Question: I am trying to layout an actionbar spinner dropdown list. I have a textview and an imageview in each row. I want the textview to align to the far left of the dropdown (with the paddingLeft) and I want the imageview to align to the far right of the dropdown. The text in the textviews varies in length, so the icons end up being aligned to the immediate right of the textviews. This layout provides a two line item on the actionbar with the spinner title and selected item name.
Here is my current layout:
'''
<LinearLayout xmlns:android="http://schemas.android.com/apk/res/android"
android:layout_width="wrap_content"
android:layout_height="match_parent"
android:orientation="vertical" >
<TextView
android:id="@+id/spinner_name"
android:layout_width="match_parent"
android:layout_height="wrap_content"
android:textSize="14sp" />
<LinearLayout
android:id="@+id/item_row"
android:layout_width="match_parent"
android:layout_height="match_parent"
android:layout_marginTop="-5dp"
android:orientation="horizontal" >
<TextView
android:id="@+id/item_name"
android:layout_width="wrap_content"
android:layout_height="wrap_content"
android:paddingLeft="5dp"
android:layout_weight="1"
android:gravity="left"
android:textSize="18sp" />
<ImageView
android:id="@+id/icon"
android:layout_width="wrap_content"
android:layout_height="wrap_content"
android:layout_weight="1"
android:gravity="right"
android:contentDescription="icon" />
</LinearLayout>
</LinearLayout>
'''
I've tried a relative layout like below, with similar results (see screen shot). The bluetooth icon is a stand in for the yet to be created icon (same size):
'''
<LinearLayout xmlns:android="http://schemas.android.com/apk/res/android"
android:layout_width="wrap_content"
android:layout_height="match_parent"
android:orientation="vertical" >
<TextView
android:id="@+id/spinner_name"
android:layout_width="match_parent"
android:layout_height="wrap_content"
android:textSize="14sp" />
<RelativeLayout
android:id="@+id/item_row"
android:layout_width="wrap_content"
android:layout_height="match_parent" >
<TextView
android:id="@+id/item_name"
android:layout_width="wrap_content"
android:layout_height="wrap_content"
android:layout_alignParentLeft="true"
android:textSize="18sp" />
<ImageView
android:id="@+id/icon"
android:layout_width="wrap_content"
android:layout_height="wrap_content"
android:layout_alignParentRight="true"
android:layout_toRightOf="@+id/item_name"
android:contentDescription="icon" />
</RelativeLayout>
'''

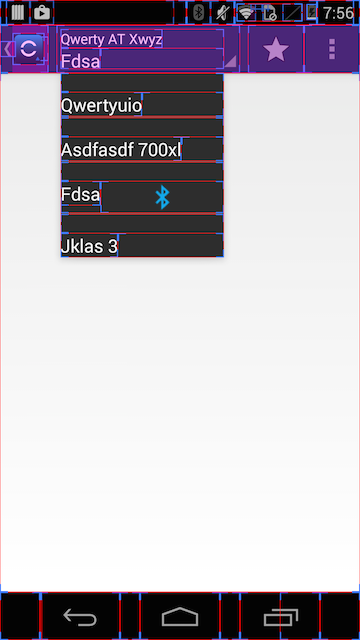
Answer: Use a 'RelativeLayout' instead of a 'LinearLayout', and use the alignParentLeft/Right attributes on your children to place them correctly.